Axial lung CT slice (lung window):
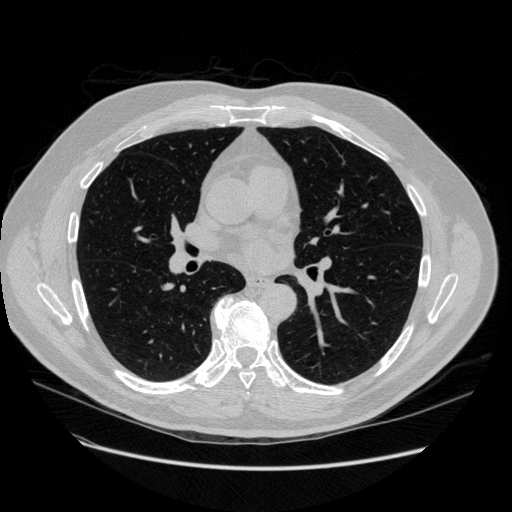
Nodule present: no